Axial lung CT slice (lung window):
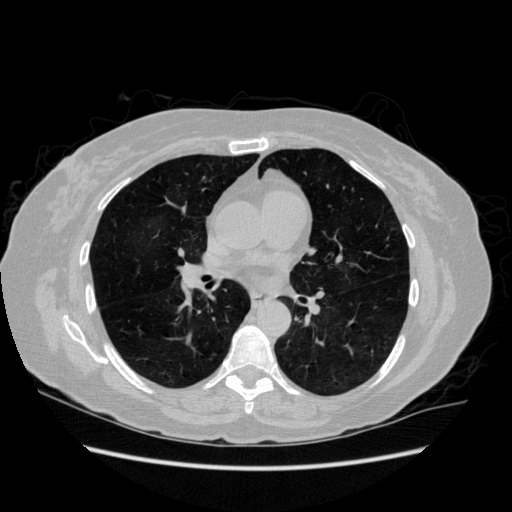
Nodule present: no